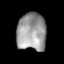
Tissue: lung
Cell type: Others
Senescence score: 0.2283
Nuclear area (px): 1084
Mean DAPI intensity: 155.691